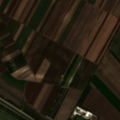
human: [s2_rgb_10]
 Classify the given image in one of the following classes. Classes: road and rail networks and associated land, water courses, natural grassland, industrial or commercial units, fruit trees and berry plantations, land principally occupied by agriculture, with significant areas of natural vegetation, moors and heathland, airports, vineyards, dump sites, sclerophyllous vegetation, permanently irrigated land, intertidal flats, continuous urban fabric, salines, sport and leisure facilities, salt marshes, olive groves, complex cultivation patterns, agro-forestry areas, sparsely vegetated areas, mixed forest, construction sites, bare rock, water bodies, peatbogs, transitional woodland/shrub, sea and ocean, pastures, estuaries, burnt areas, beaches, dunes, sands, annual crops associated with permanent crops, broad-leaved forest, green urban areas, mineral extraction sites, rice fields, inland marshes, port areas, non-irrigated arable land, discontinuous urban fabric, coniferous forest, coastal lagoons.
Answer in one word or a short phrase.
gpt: non-irrigated arable land, complex cultivation patterns, transitional woodland/shrub